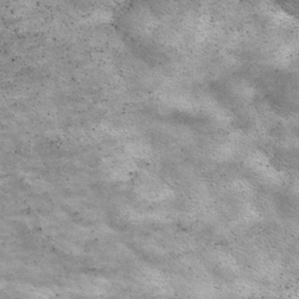
Label: non_frost